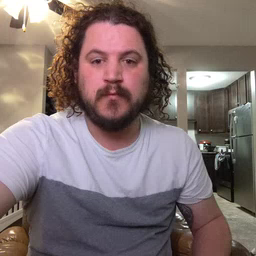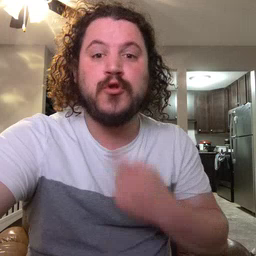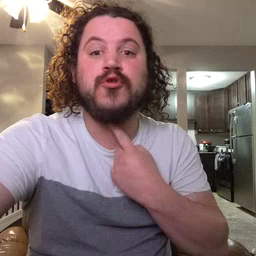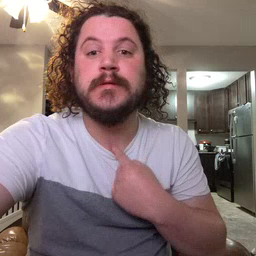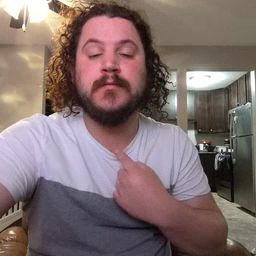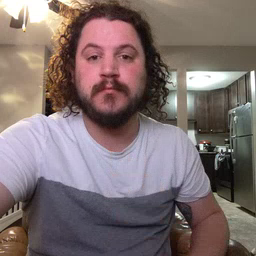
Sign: thirsty